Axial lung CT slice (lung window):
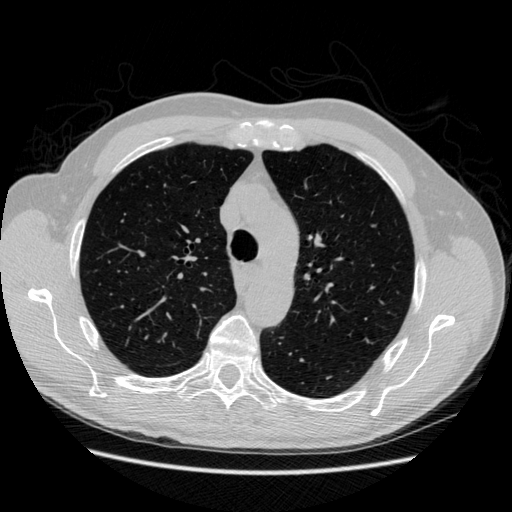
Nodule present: no